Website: macys
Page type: billing-address
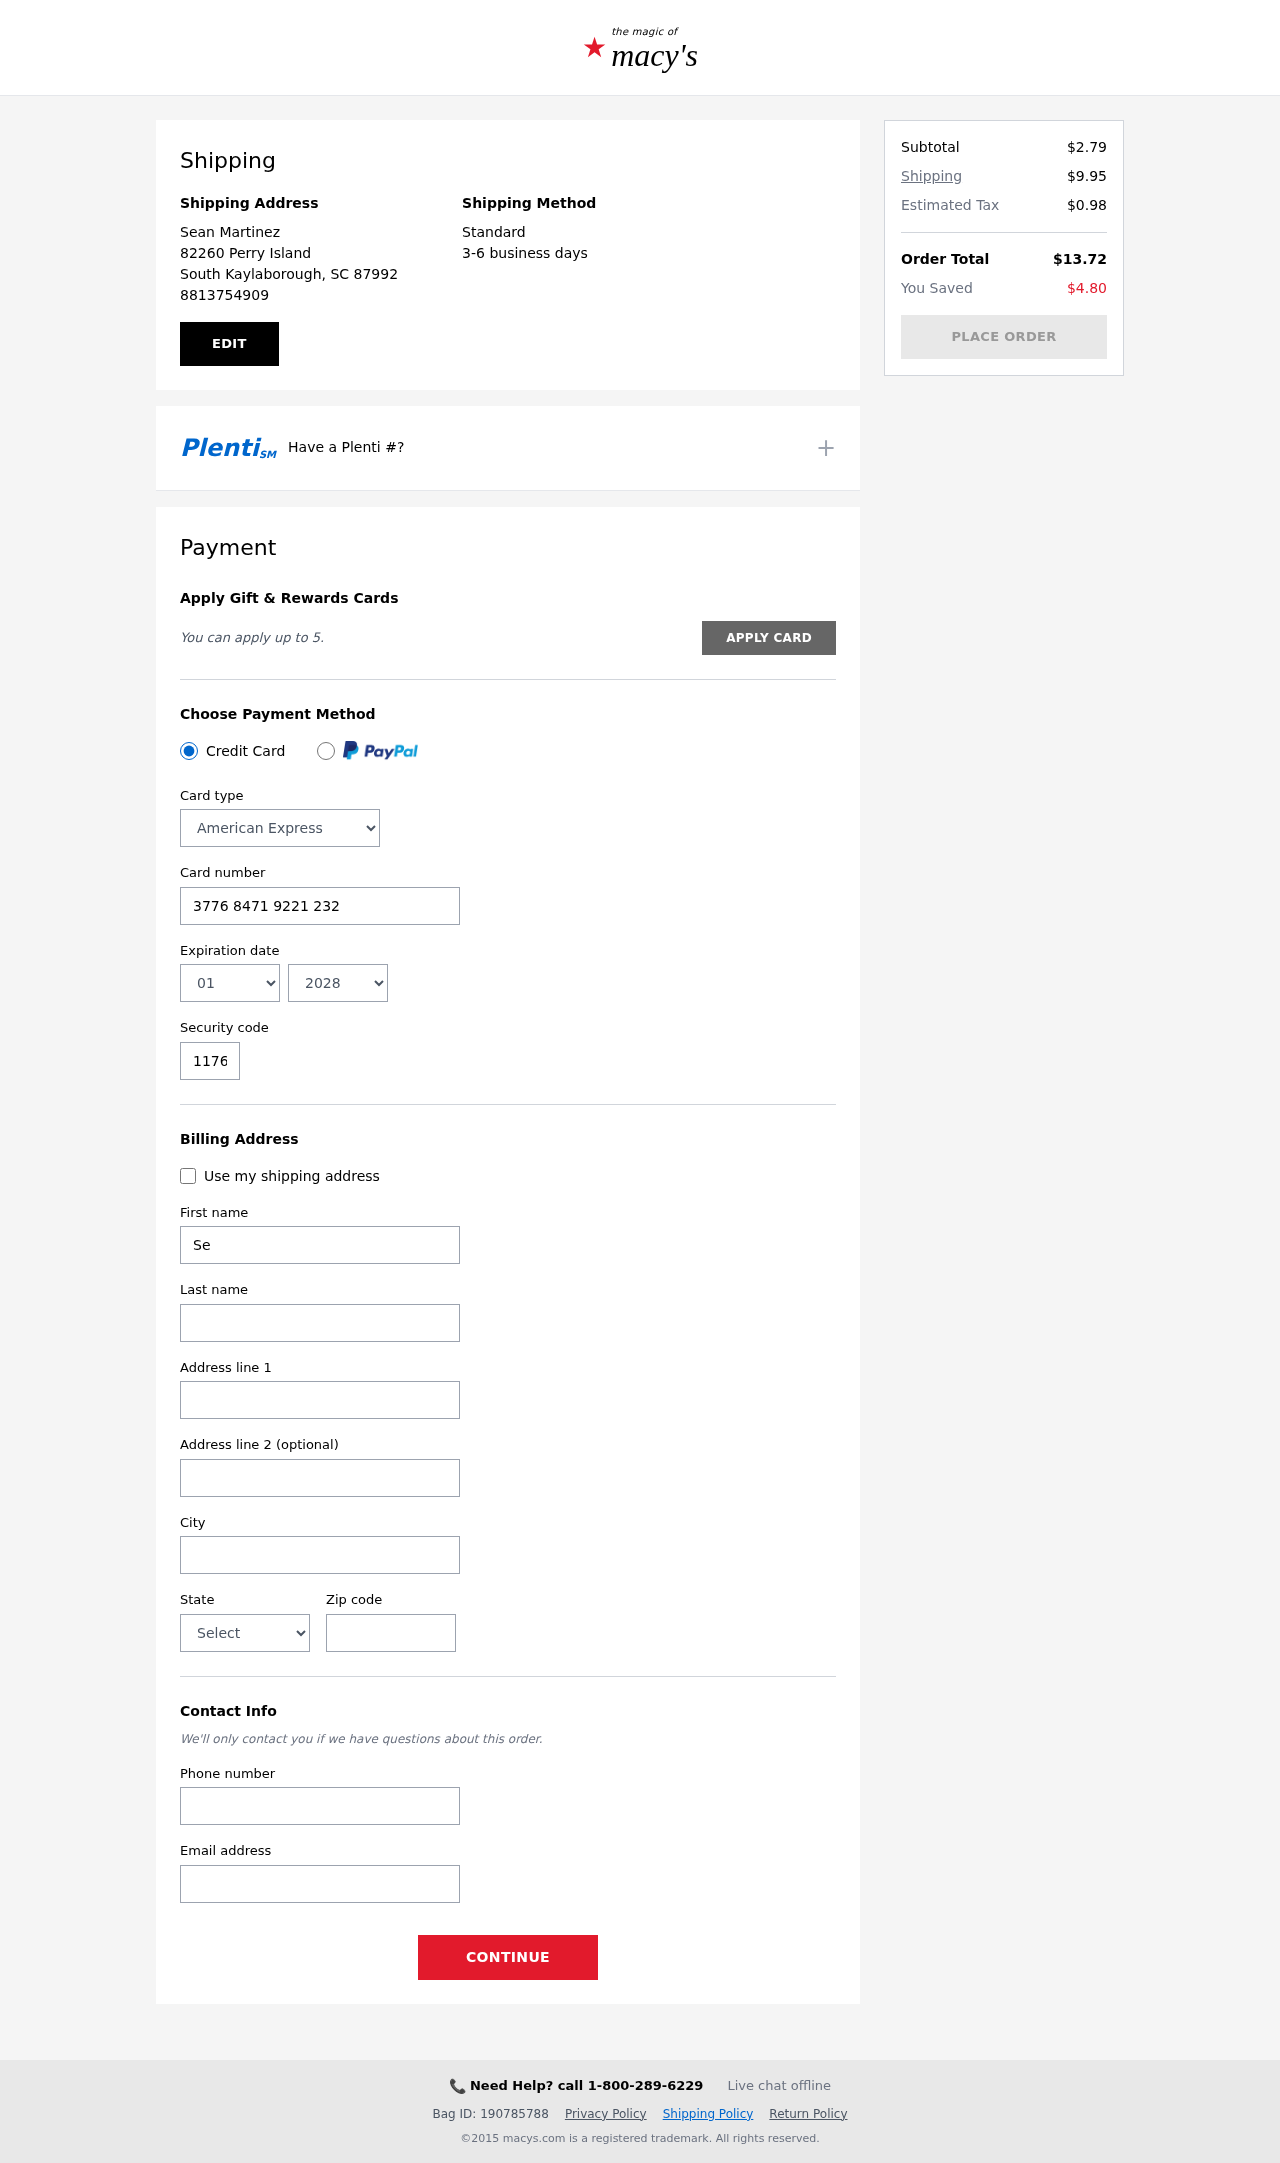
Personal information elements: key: PII_CARD_CVV
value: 1176
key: PII_CARD_EXPIRY_MONTH
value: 01
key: PII_CARD_EXPIRY_YEAR
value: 28
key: PII_CARD_NUMBER
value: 3776 8471 9221 232
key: PII_CARD_TYPE
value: American Express
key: PII_CITY
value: South Kaylaborough
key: PII_CITY_STATE_ZIP
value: South Kaylaborough, SC 87992
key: PII_EMAIL
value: smartinez@yahoo.com
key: PII_FIRSTNAME
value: Sean
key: PII_FULLNAME
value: Sean Martinez
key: PII_LASTNAME
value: Martinez
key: PII_PHONE
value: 8813754909
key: PII_POSTCODE
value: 87992
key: PII_STATE
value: South Carolina
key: PII_STREET
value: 82260 Perry Island
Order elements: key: ORDER_SUBTOTAL
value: $2.79
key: ORDER_SHIPPING_COST
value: $9.95
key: ORDER_TAX
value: $0.98
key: ORDER_TOTAL
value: $13.72
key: ORDER_SAVINGS
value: $4.80